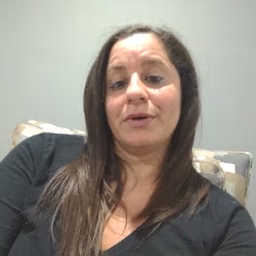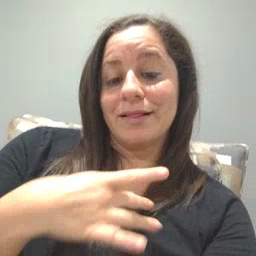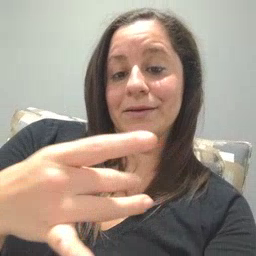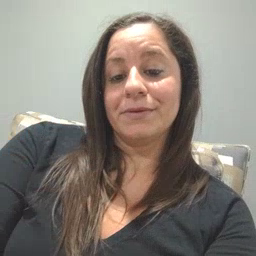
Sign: like